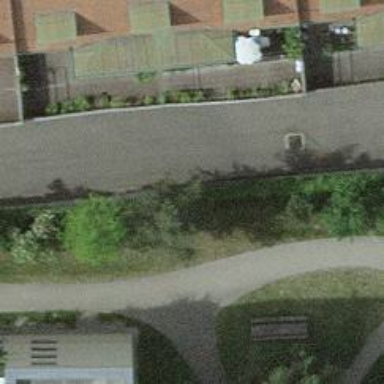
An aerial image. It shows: Parking entrance.